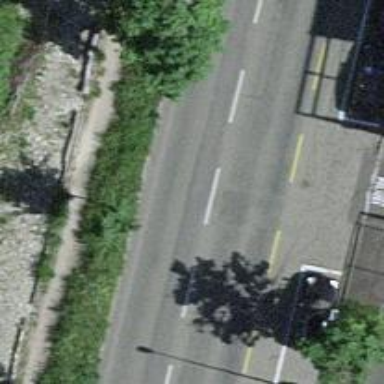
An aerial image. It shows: Primary highway with asphalt surface and designated cycle lane.